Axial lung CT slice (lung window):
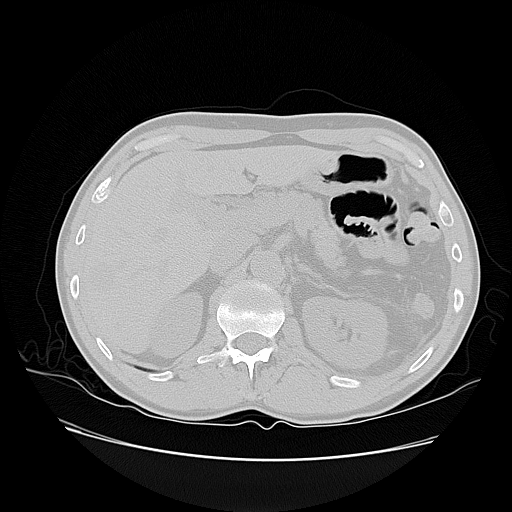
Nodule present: no